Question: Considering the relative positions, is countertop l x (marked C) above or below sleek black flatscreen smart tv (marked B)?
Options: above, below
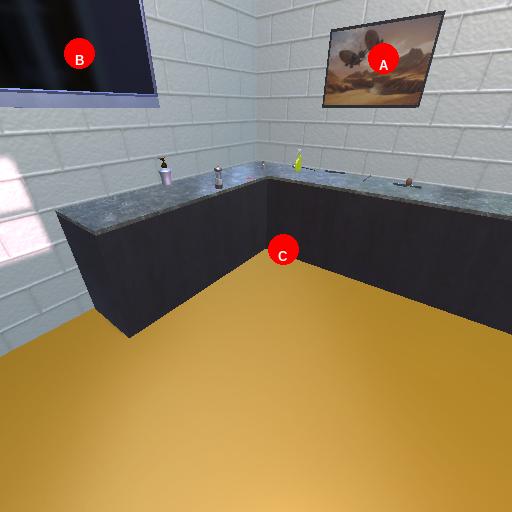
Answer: above